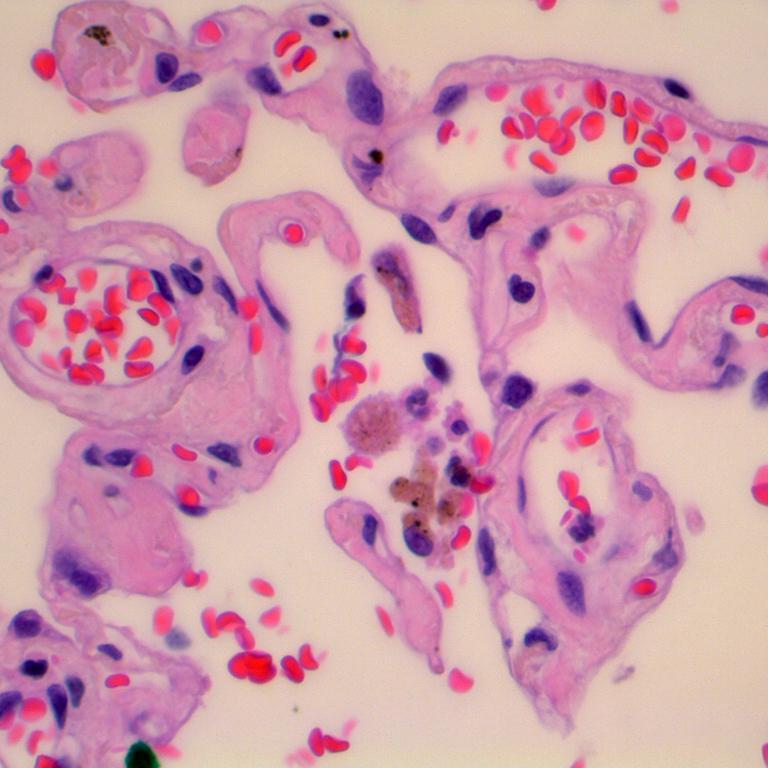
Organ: lung
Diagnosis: benign